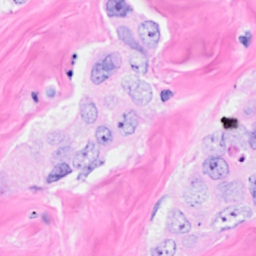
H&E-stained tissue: Breast